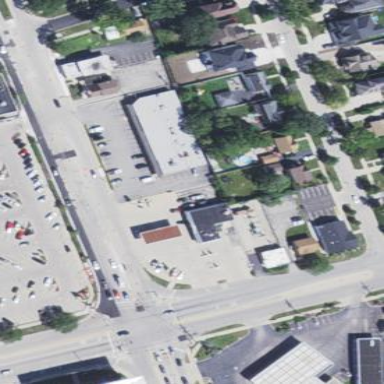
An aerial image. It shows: Retail area.